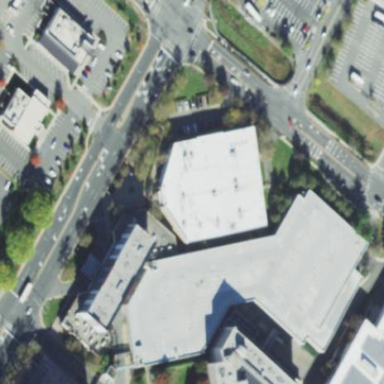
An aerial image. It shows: Building that houses fitness center.